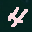
Label: 4